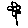
Label: flower